Interaction volume radius: 10 \u00c5
Interaction volume height: 10 \u00c5
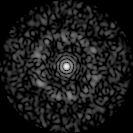
Disorder parameter: 0.8448